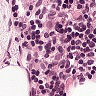
Metastatic tissue present: no